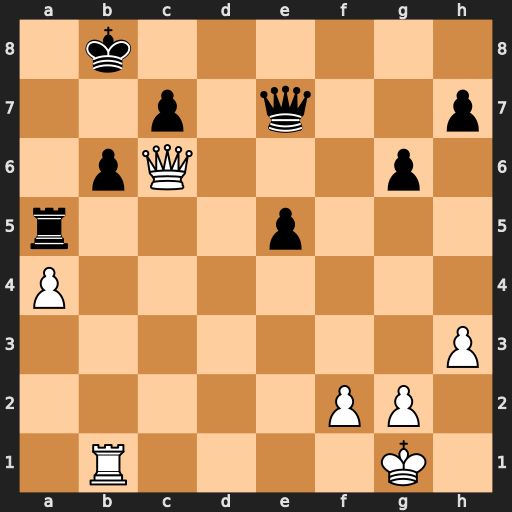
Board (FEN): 1k6/2p1q2p/1pQ3p1/r3p3/P7/7P/5PP1/1R4K1
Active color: w
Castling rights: -
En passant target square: -
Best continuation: Rxb6+ cxb6 Qxb6+ Ka8 Qxa5+